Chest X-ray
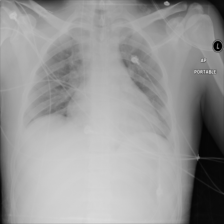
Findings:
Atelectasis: negative
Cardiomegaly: negative
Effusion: negative
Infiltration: negative
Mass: negative
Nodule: negative
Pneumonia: negative
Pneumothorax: negative
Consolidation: negative
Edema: negative
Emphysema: negative
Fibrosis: negative
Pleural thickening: negative
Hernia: negative